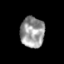
Tissue: skin
Cell type: Epithelial cells
Senescence score: 0.9362
Nuclear area (px): 729
Mean DAPI intensity: 152.816